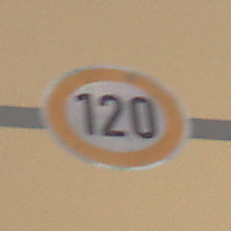
Verkehrszeichen: Geschwindigkeit120
Umgebung: Outdoor, Urban
Tageszeit: Night
Wetter: Overcast
Licht: Artificial
Jahreszeit: NotSpecified
Kontrast: HighContrast